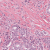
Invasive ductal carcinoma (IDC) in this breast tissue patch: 1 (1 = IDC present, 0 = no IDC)